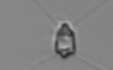
Label: Chaetoceros_didymus